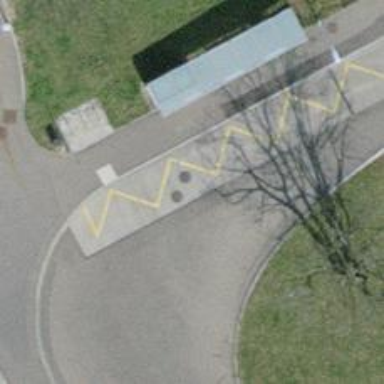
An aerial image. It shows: Bus stop with designated public transport stop position.